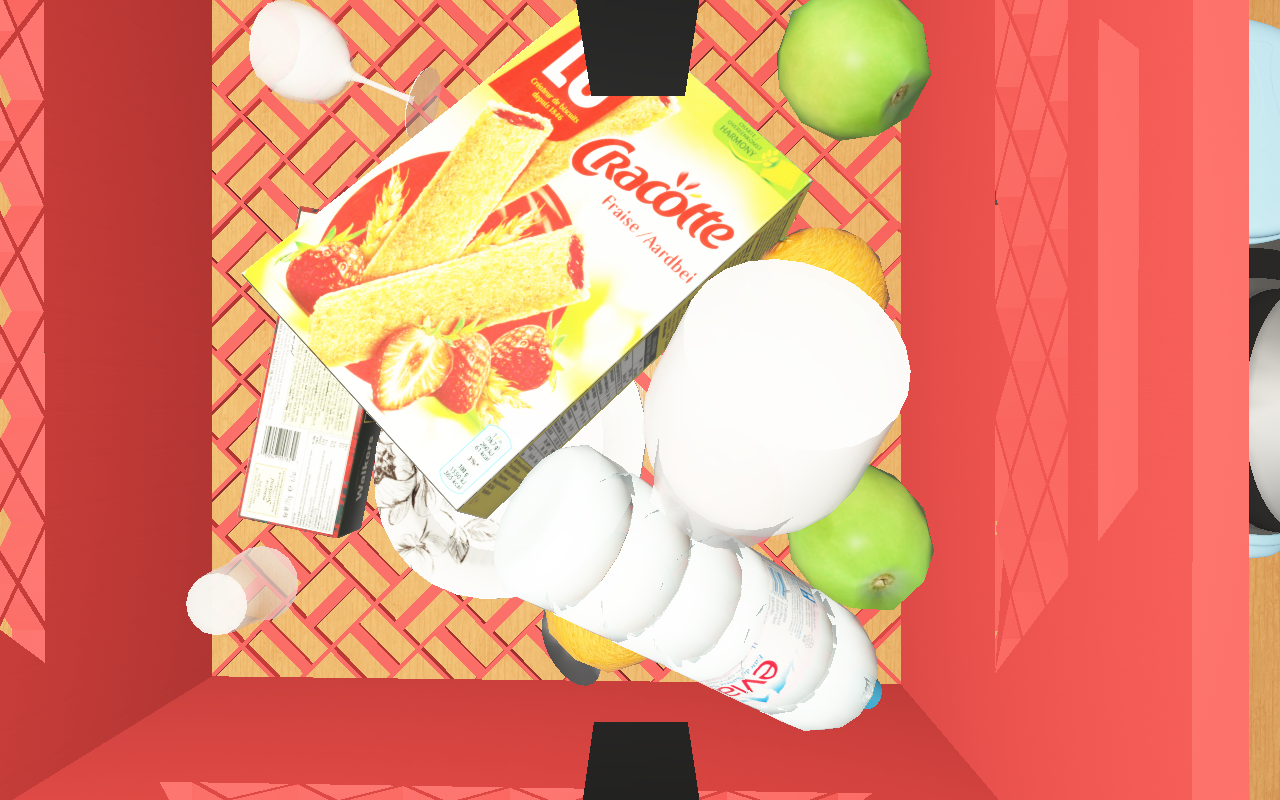
Objects in the scene:
carafe
apple
apple
orange
orange
plate
cereal box
cereal box